Question: I'm using RX java for most of the processing in my tool. Basically the idea of the tool I'm working on is:
- - - - - -

Not sure if diagram will be readable, so the pseudo-code of the processing looks like this:
'''
Observable.just("SOME_PAYLOAD_AS_STRING")
.flatMap(payload -> splitToFragmentObservables(payload)) //Getting observables of fragments
.concatMapEager( //concat all processed fragments
fragment -> getServiceCallsObservable(fragment) //get service calls for all fragments
.flatMap(this::doServiceCall) // do service call
.reduce(new HashMap<>(), (all, result) -> { //reduce results into map
all.addAll(result);
return all;
})
.map(all -> newFragmentWithData(fragment, all)) //apply somehow the all service results to my fragment
)
.reduce(new StringBuilder(), StringBuilder::append) //reduce all fragments back to string
.map(StringBuilder::toString);
'''
Now, I'm thinking how to improve some of the processing, especially HTTP calls. As you might noticed on the diagram, each fragment can do exactly the same calls (A, B or C) which is unnecessary overhead.
I'm looking for a way how to avoid doing same service calls in each fragment. What's the best way of improving it ? Group same calls, do the call and then somehow use it when doing the final result ? Or do some caching instead ?
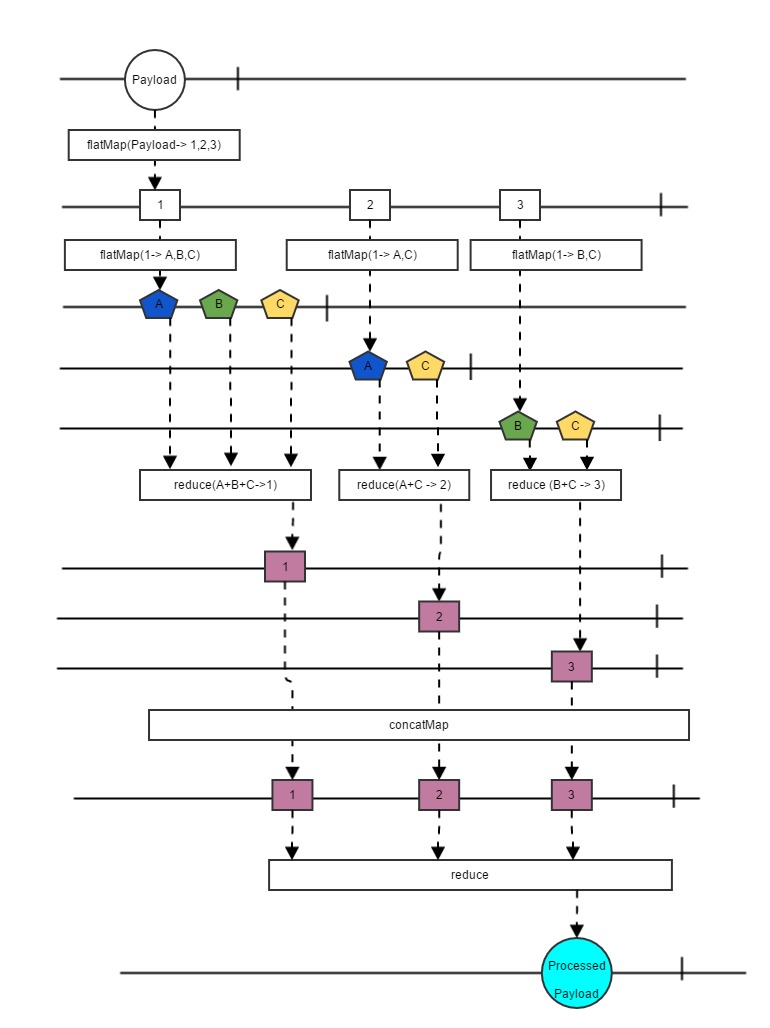
Answer: Thanks for the tips. Actually, while I was looking for using guava cache I found elegant solution that also uses 'cache' operator.
Simply flatMap operator that is mapping to service result Observable
'''
.flatMap(this::doServiceCall)
'''
I changed to use guava cache get method with callback that's executed when no value available for the given key
'''
.flatMap(service -> cache.get(service.getUrl(), () -> doServiceCall(service.getUrl()).cache()))
'''
So I'm simply caching cached observable from the service call. The cache is being reinitialized on each new payload that's being processed - kind of cache living for request only.